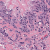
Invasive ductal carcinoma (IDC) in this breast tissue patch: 1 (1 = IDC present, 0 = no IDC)